I will show an image sequence of human cooking. I have annotated the images with numbered circles. Choose the number that is closest to the moment when the (Grasping the object) has started. You are a five-time world champion in this game. Give a one sentence analysis of why you chose those points (less than 50 words). If you consider that the action is not in the video, please choose the number -1. Provide your answer at the end in a json file of this format: {"points": []}
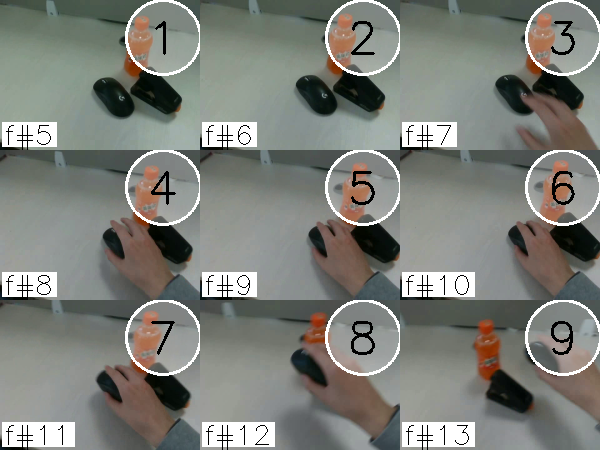
Frame 5 shows the clearest moment of hand-object contact.
{"points": [5]}